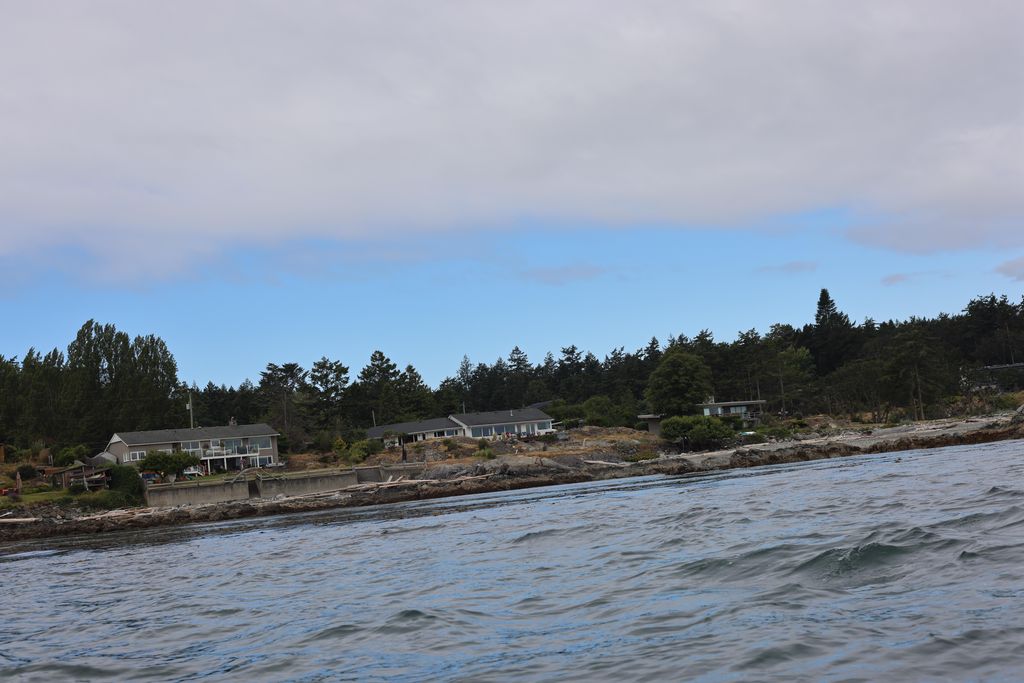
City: victoria